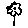
Label: flower